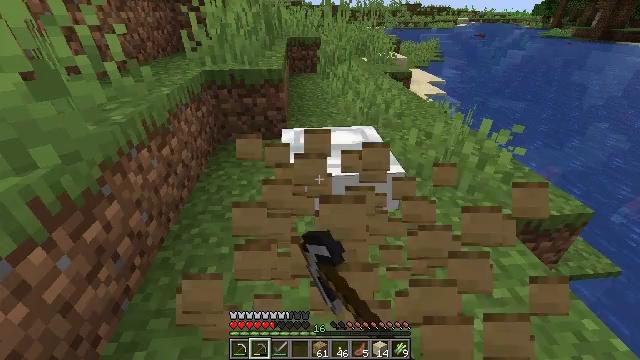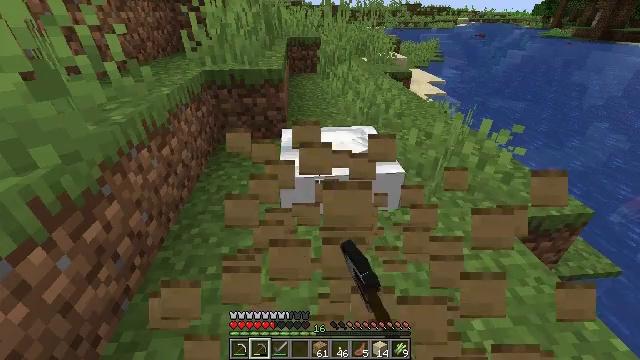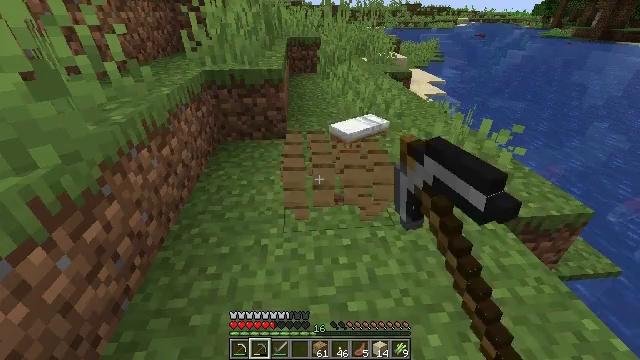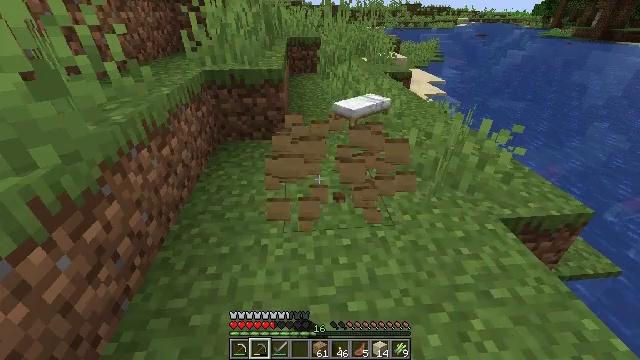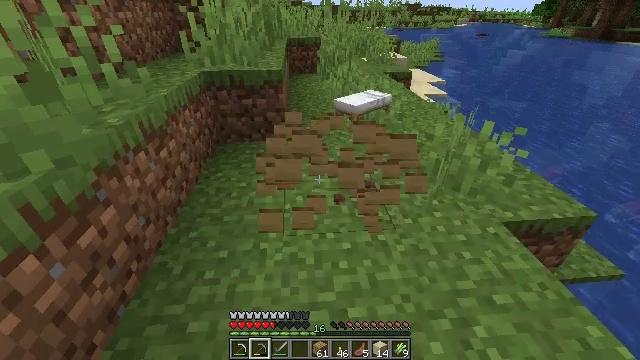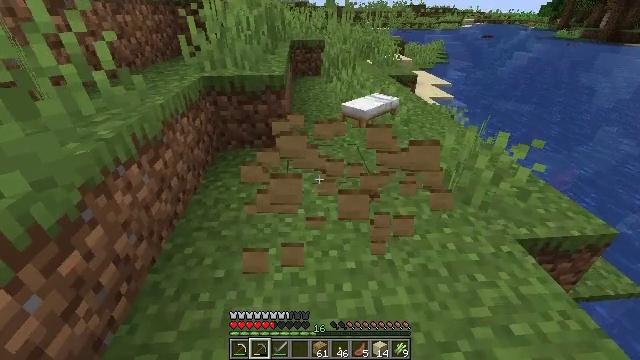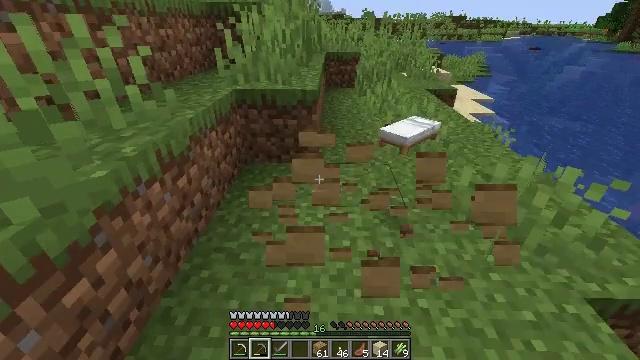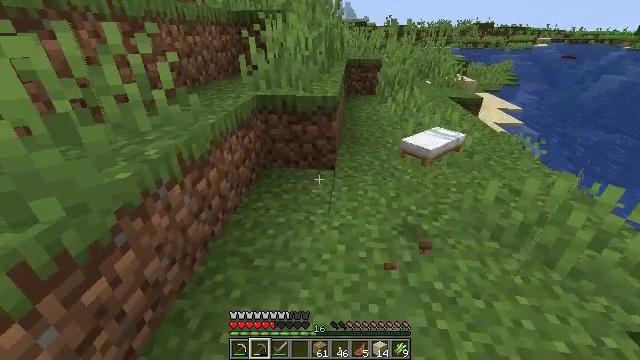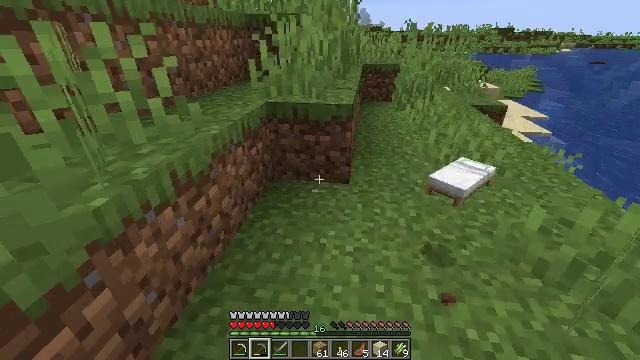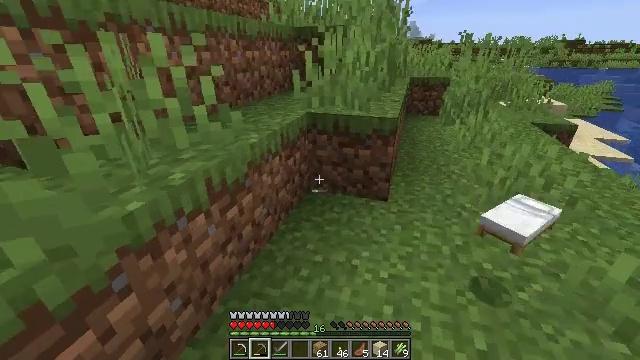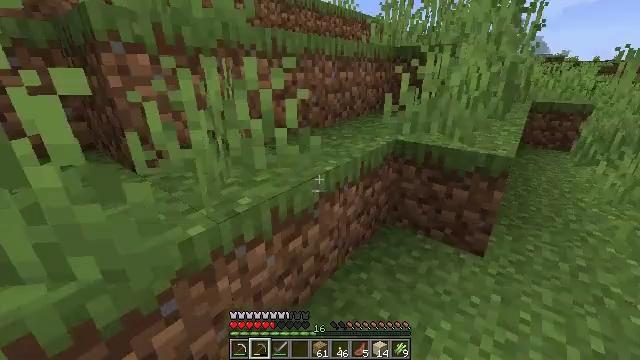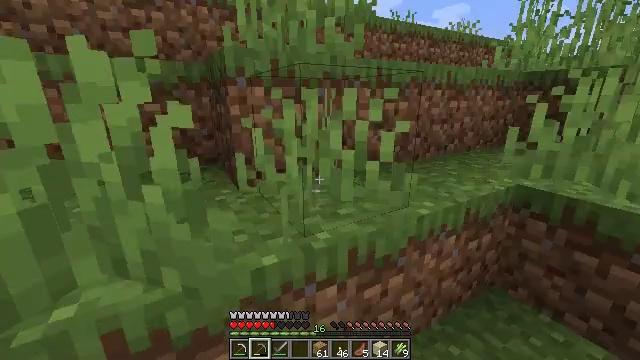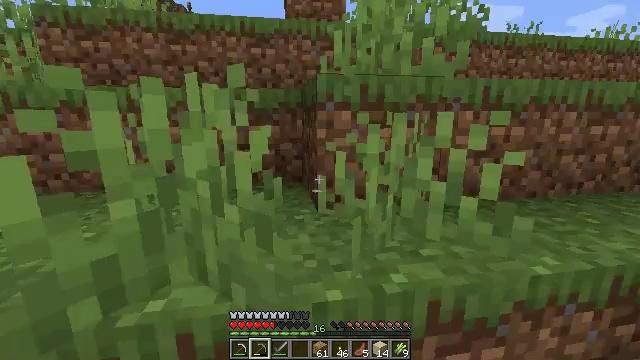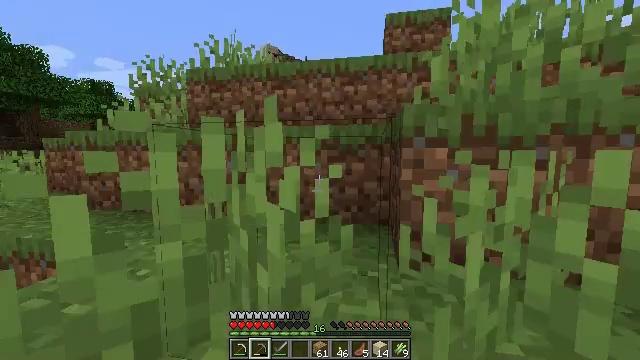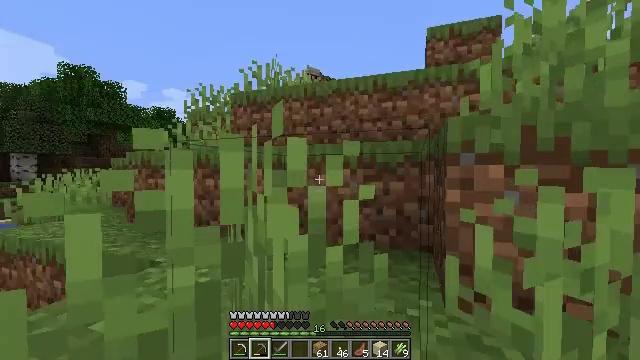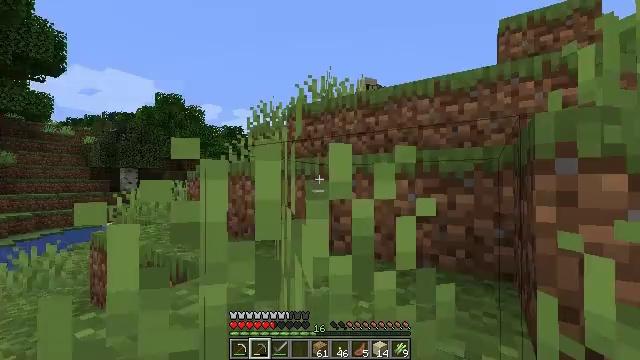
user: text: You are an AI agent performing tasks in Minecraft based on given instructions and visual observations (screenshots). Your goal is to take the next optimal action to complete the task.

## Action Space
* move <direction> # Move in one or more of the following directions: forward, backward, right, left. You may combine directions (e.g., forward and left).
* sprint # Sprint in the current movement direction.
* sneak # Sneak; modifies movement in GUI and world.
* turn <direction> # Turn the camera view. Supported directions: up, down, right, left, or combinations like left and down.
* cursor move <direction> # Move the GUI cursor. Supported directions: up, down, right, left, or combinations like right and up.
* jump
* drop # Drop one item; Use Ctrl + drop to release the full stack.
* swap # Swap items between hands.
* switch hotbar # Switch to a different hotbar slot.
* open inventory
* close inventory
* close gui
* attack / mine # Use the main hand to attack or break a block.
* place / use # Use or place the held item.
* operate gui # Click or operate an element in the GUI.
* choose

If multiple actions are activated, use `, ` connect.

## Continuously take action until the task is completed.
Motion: motion action
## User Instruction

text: Cut down the sugar cane stalks.
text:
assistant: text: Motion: attack / mine
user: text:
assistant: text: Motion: attack / mine
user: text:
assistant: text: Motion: attack / mine
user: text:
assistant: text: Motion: move forward
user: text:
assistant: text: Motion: move forward
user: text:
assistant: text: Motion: move forward, turn left and up
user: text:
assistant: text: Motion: move forward, turn left and up
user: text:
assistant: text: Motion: move forward, turn left
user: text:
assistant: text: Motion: move forward, turn left and up
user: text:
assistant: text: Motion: move forward, turn left and up
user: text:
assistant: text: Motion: move forward, turn left and up
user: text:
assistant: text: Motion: move forward, turn left and up
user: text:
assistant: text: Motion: move forward, turn left and up
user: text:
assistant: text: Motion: move forward, turn left and up
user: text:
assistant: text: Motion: move forward and move left, turn left and up
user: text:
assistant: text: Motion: move forward and move left, turn left, jump
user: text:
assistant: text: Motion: move forward and move left, turn left, jump
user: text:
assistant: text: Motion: move forward and move left, jump
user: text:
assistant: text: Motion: move forward and move left, jump
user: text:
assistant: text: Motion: move forward
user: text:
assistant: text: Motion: move forward, turn right and down
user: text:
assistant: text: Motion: move forward, turn right and down
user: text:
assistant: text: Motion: move forward, turn right and down
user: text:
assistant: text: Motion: move forward, turn right and down
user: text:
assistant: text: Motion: move forward, turn right and down
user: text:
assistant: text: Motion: move forward, turn right and down
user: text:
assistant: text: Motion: move forward, turn right
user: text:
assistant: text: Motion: move forward and move left
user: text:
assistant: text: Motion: move forward and move left
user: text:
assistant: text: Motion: move forward and move left, turn left